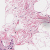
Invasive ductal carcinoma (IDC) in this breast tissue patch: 0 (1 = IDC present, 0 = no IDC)